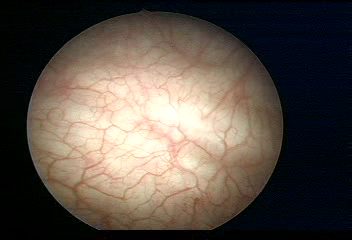
Modality: WLC
Class: Normal mucosa
Bladder cancer association: No